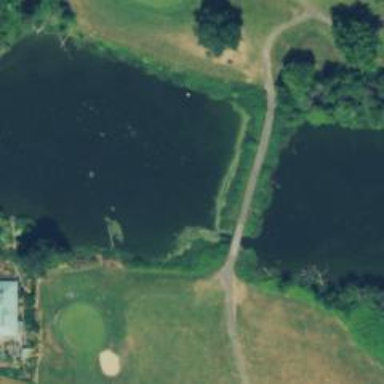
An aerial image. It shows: Service road that includes bridge over golf cart path.